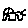
Label: car